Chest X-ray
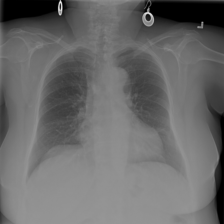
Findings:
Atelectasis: negative
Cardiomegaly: negative
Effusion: negative
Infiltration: positive
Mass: negative
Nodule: negative
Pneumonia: negative
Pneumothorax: negative
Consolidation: negative
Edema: negative
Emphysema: negative
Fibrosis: negative
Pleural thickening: negative
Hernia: negative